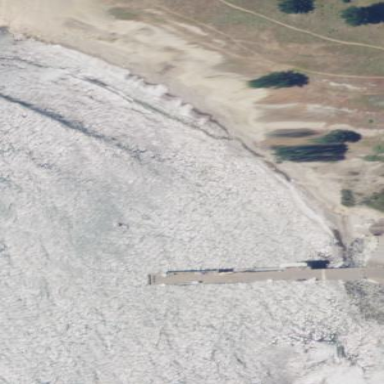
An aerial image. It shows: Beach with gravel surface.